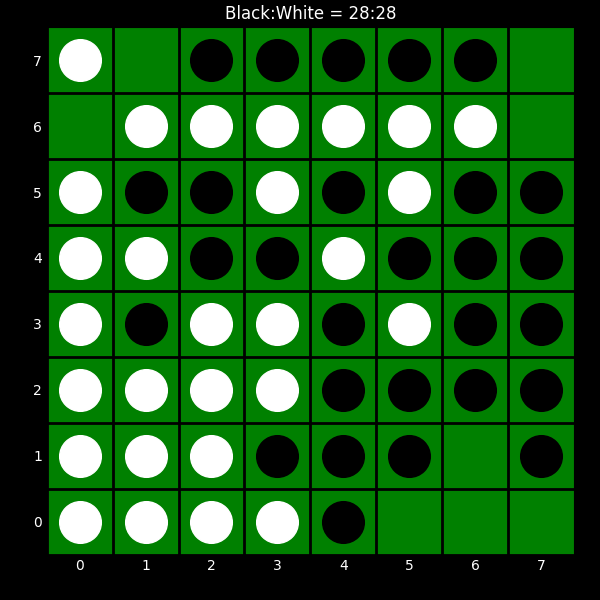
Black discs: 28
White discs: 28